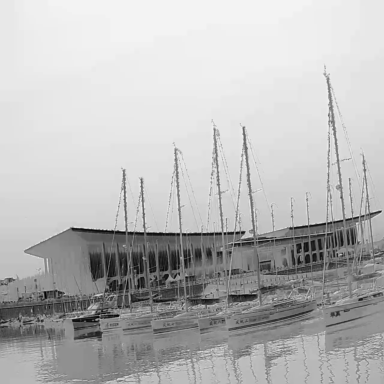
There are four sailboats in the infrared image.